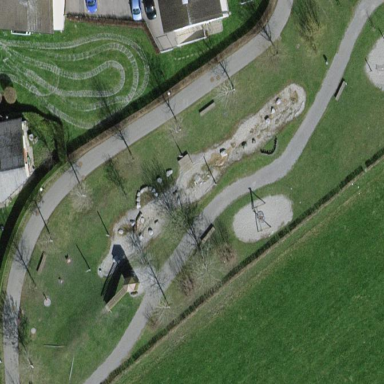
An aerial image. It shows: Playground area for leisure land.